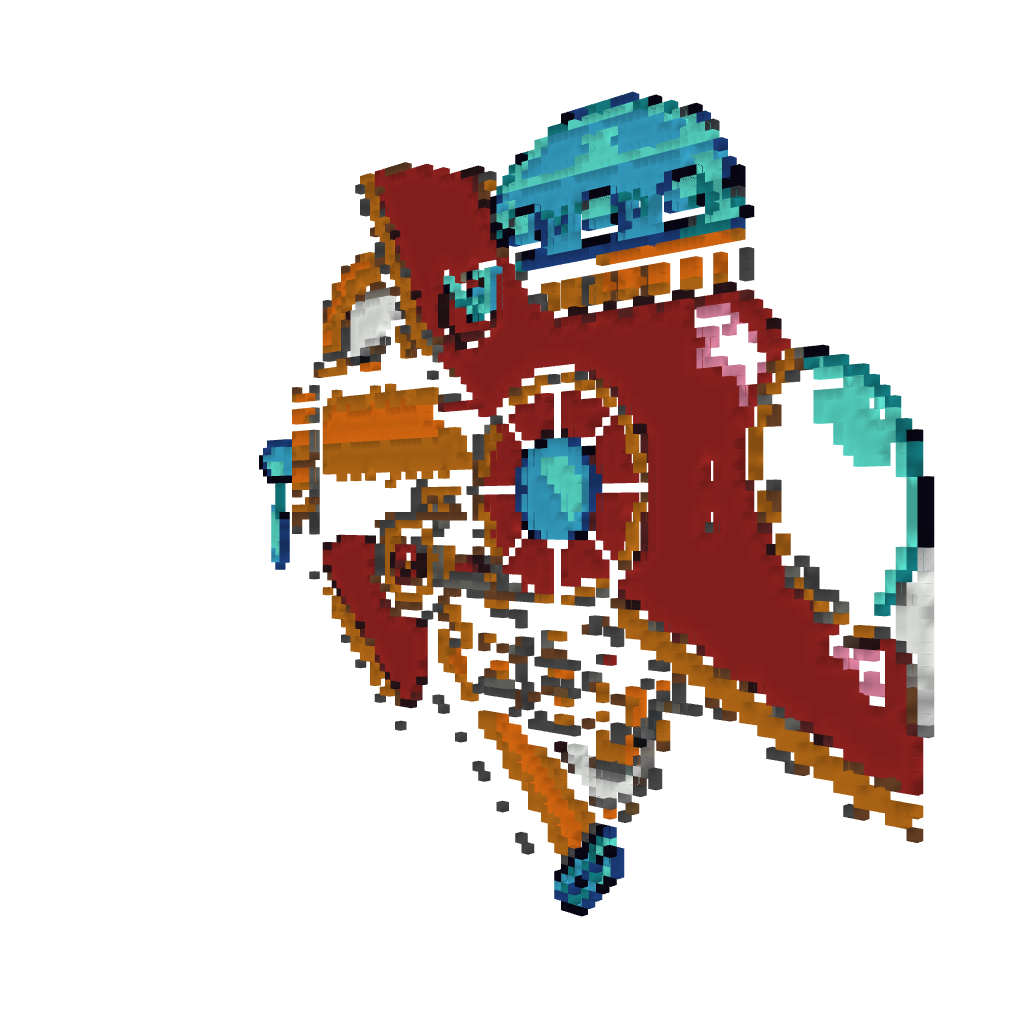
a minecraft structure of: Wily Machine #2 (ErnieCIII)